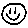
Label: smiley face